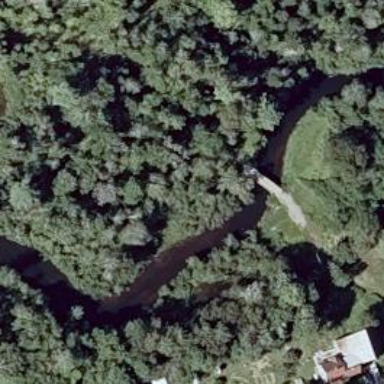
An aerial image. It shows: Path on bridge.